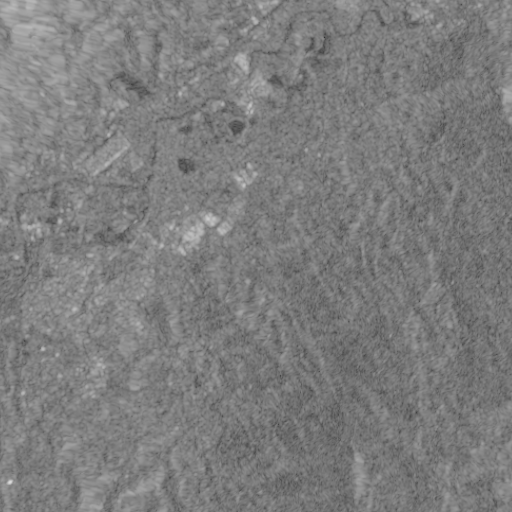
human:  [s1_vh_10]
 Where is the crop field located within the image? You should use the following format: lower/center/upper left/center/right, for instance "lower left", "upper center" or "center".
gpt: The crop field is located in the upper center of the image.
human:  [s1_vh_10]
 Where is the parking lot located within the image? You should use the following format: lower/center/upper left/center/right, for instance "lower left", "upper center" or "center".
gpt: The parking lot is located in the upper left of the image.
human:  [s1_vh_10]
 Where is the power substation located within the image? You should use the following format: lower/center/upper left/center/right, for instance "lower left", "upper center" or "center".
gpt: The power substation is located in the center left of the image.
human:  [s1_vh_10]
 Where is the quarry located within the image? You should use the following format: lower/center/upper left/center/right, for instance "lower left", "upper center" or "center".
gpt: The quarry is located in the upper right of the image.
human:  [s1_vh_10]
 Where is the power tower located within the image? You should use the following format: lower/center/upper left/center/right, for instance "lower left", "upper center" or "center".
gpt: There is no power tower in the image.

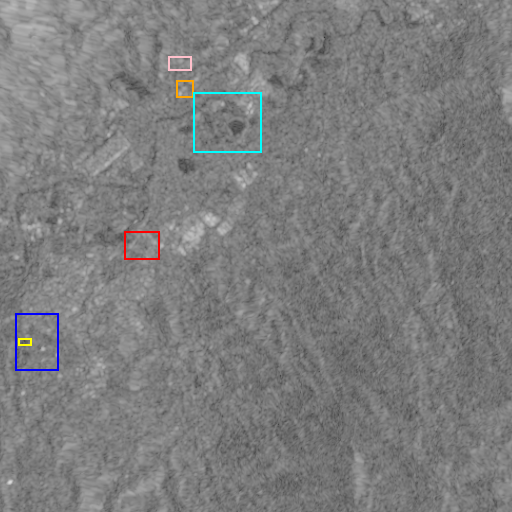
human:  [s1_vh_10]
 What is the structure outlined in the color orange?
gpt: The structure outlined in orange is a gas station.
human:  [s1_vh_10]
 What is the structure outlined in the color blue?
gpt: The structure outlined in blue is a park.
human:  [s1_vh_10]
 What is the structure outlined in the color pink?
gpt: The structure outlined in pink is a parking lot.
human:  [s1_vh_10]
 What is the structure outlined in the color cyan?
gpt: The structure outlined in cyan is a quarry.
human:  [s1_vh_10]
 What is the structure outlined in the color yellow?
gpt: The structure outlined in yellow is a track.
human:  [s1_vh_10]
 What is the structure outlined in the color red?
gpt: The structure outlined in red is a building.
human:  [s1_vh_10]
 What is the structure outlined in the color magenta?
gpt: There is no magenta outline.